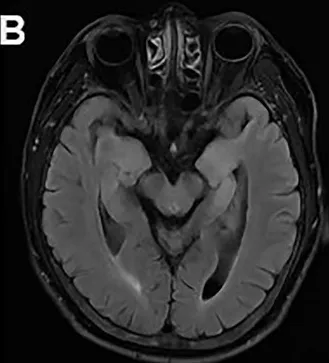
Cranial MRI in Case 3. FLAIR. Sequences showed hyper-intensity in the left hippocampus.
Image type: radiology (mri)